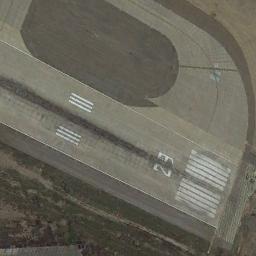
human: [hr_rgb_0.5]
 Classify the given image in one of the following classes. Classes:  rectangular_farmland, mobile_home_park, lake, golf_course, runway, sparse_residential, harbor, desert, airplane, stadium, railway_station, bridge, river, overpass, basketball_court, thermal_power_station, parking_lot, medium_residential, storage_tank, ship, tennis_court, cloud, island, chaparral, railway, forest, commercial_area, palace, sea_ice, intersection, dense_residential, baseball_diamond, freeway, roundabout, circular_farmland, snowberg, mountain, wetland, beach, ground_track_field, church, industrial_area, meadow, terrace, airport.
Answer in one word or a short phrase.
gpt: runway